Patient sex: M
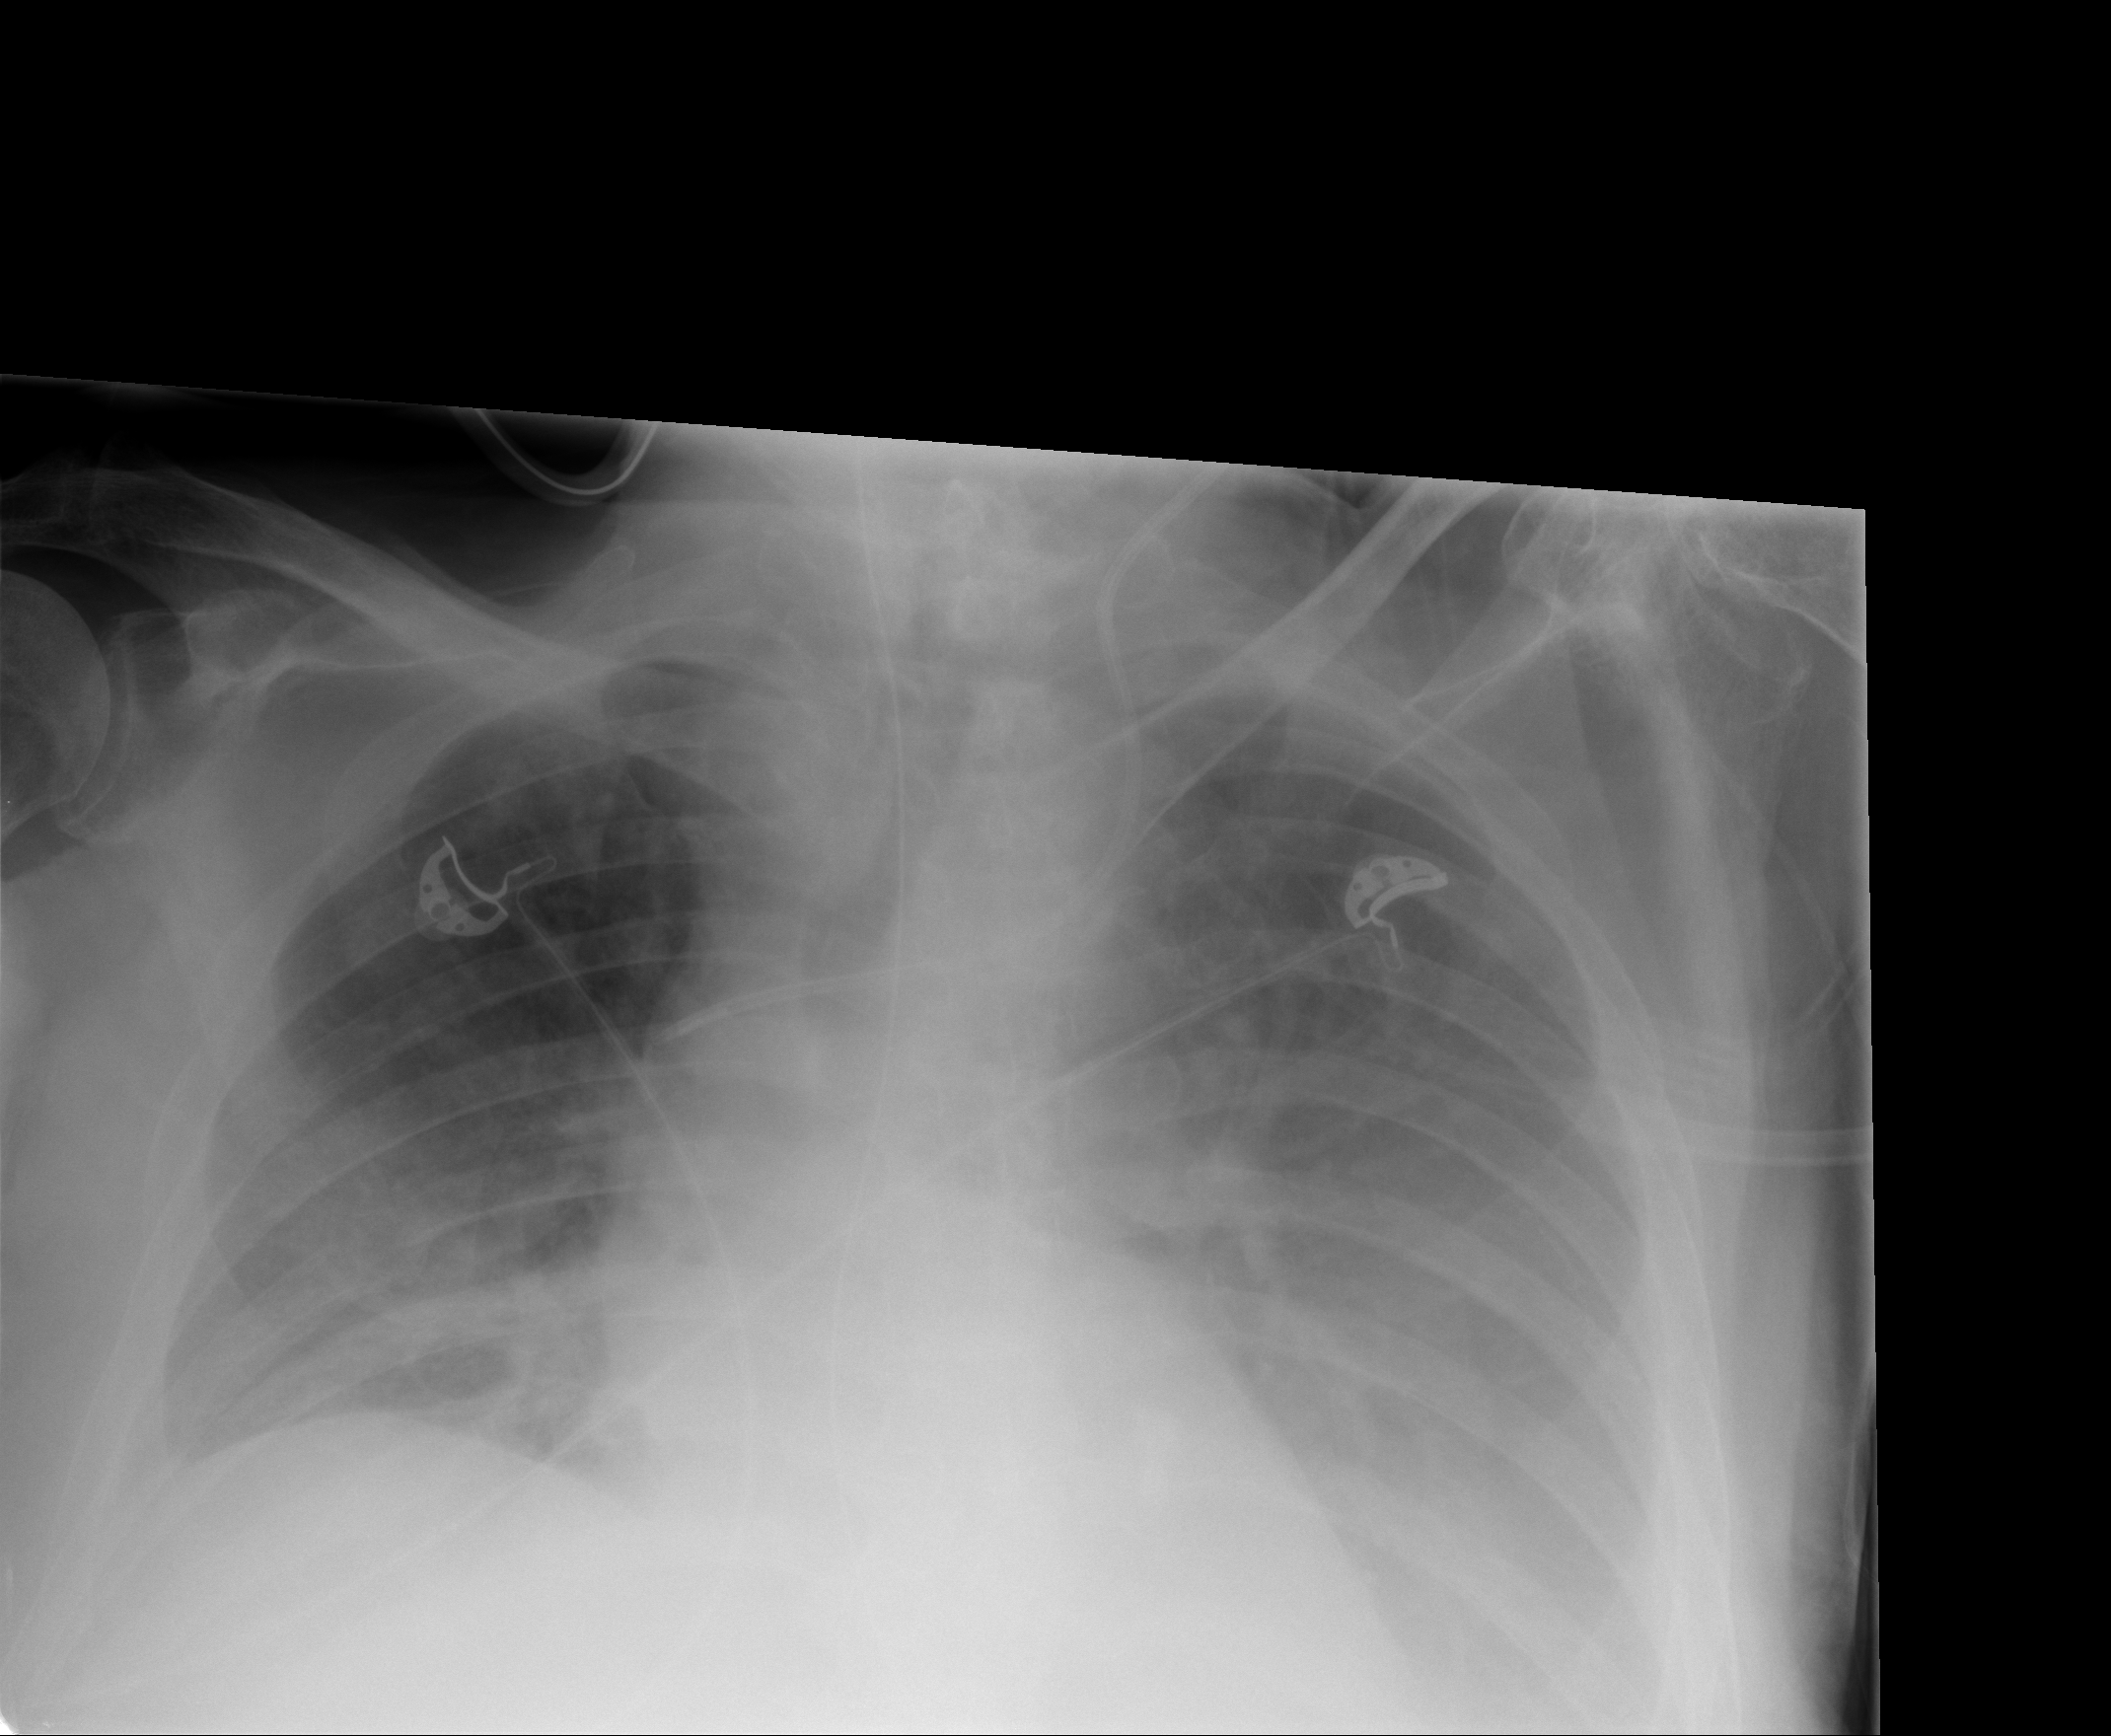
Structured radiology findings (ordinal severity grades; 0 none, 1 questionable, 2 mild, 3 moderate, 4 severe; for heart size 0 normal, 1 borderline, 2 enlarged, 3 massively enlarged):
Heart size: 0
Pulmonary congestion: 1
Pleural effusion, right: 0
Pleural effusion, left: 2
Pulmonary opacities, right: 0
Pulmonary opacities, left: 0
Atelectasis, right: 2
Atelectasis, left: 2